Question: Having trouble removing the large space to the right of inline-block elements in IE8.
It seems related to the fact that the parent div has a height of 50%, as when I remove this style the layout works at the larger size.
Note the layout is fine in IE7 and IE9+. And as this same issue was occurring I started using HTML5shiv to deal with the '<figure>' element I am ignoring this as a factor.
Hoping someone can help!
Here is the <URL> and a screenshot:

The basic HTML:
'''
<div class='gallery'>
<div class='gallery-row'>
<figure class='gallery-item'>
<div class='gallery-icon '>
<a class='fancybox' rel='fancybox-2' href=# >
<img width="267" height="400" src="xxx/wp-content/uploads/11-267x400.jpg" />
</a>
</div>
</figure>
<figure class='gallery-item'>
<div class='gallery-icon '>
<a class='fancybox' rel='fancybox-2' href=# >
<img width="665" height="400" src="xxx/wp-content/uploads/2-665x400.png" />
</a>
</div>
</figure>
</div>
</div>
'''
And CSS:
'''
.gallery {
height:50%;
line-height:0;
}
.gallery-item {
display:inline-block;
margin:0 10px 5px 0;
}
.gallery-item:last-child {
margin:0 0 5px 0;
}
.gallery-row, .gallery-item, .gallery-icon {
height:100%;
}
img {
height:100%;
max-height: 100%;
width:auto;
}
'''
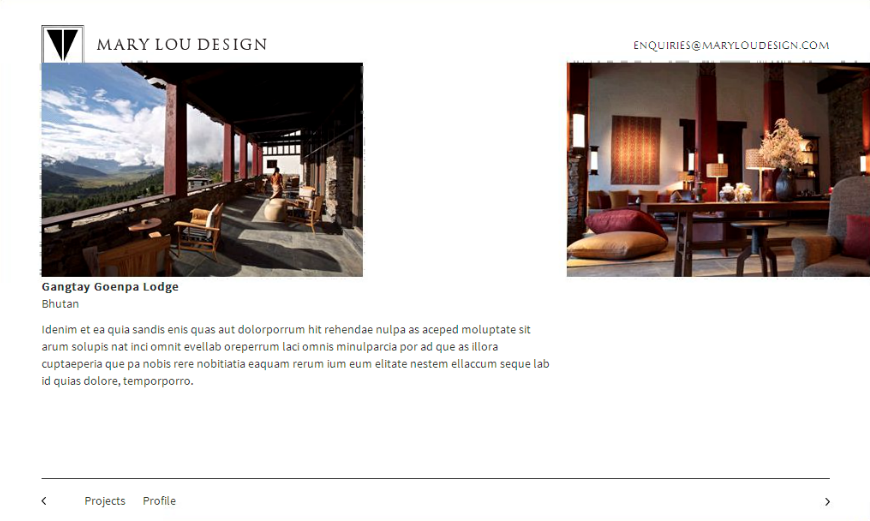
Answer: Use 'display:inline' for IE. And keep 'display: inline-block;' for other browsers..